Interaction volume radius: 5 \u00c5
Interaction volume height: 35 \u00c5
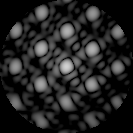
Disorder parameter: 0.0938